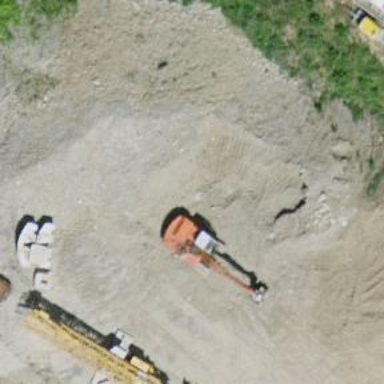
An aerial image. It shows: Quarry area.